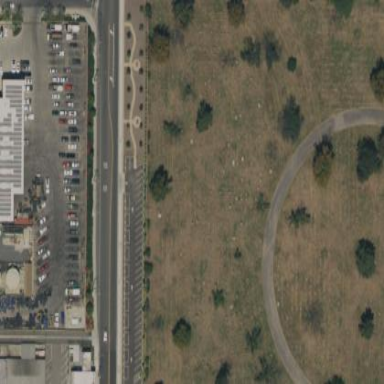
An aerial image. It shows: Cemetery.